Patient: sex F, age 57
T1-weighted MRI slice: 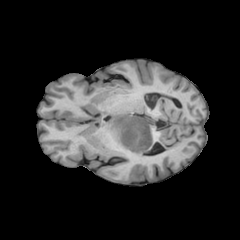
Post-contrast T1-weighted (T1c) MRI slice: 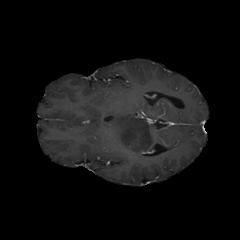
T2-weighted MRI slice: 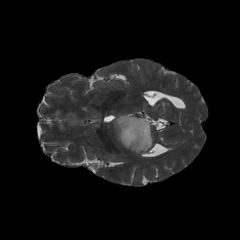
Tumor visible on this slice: yes
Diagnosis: Astrocytoma, IDH-wildtype
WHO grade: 3